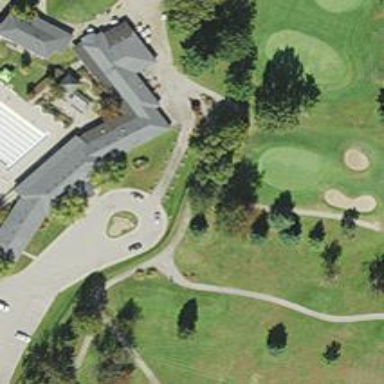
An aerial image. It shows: Path for golf carts.